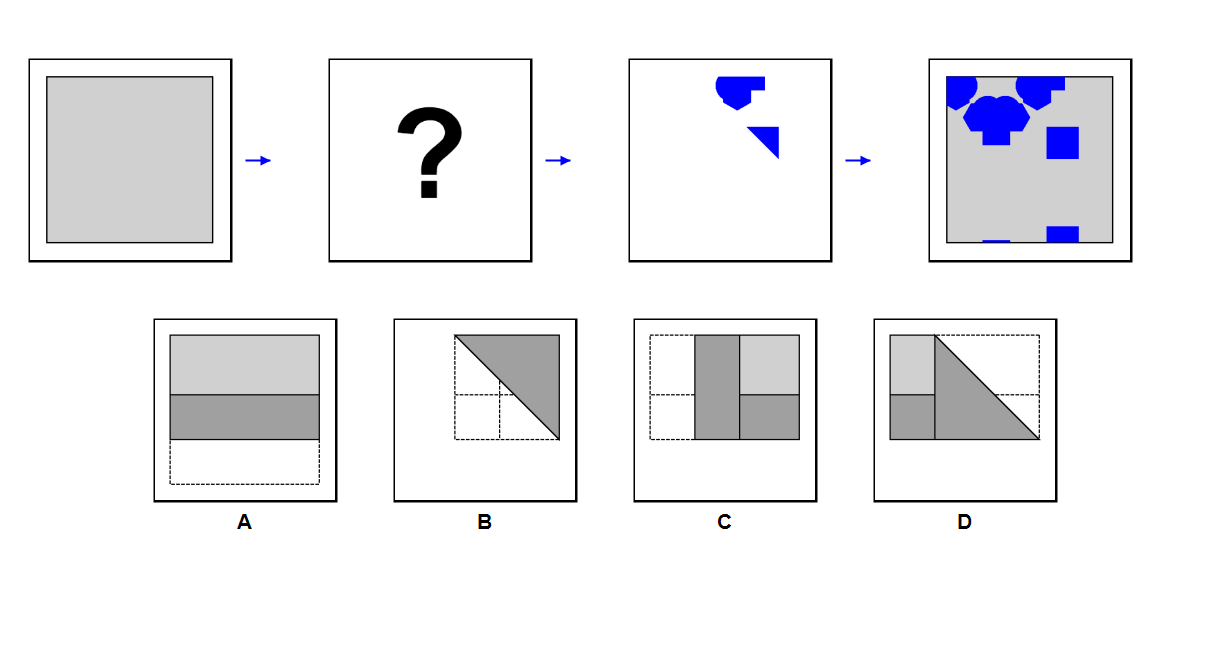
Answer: D